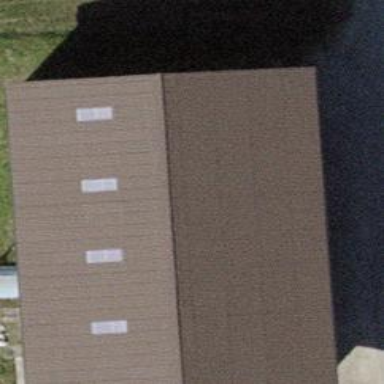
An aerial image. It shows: Gabled roof on farm auxiliary building.